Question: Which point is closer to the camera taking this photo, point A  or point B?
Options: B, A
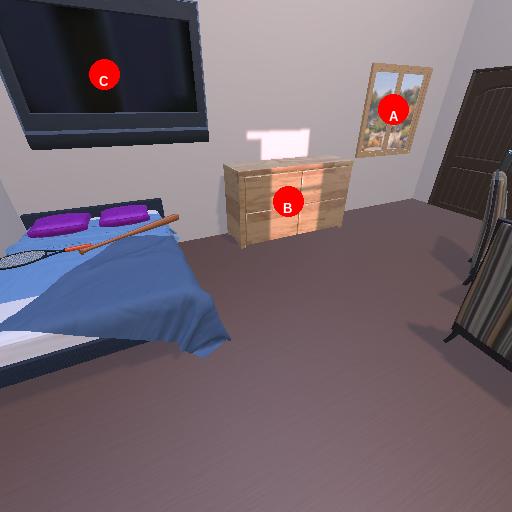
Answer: B